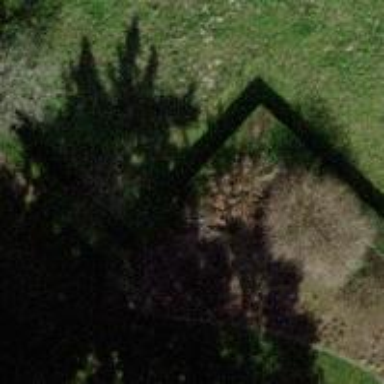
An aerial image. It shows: Hedge barrier.